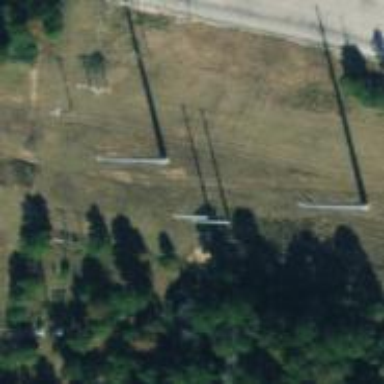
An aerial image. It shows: Power pole.